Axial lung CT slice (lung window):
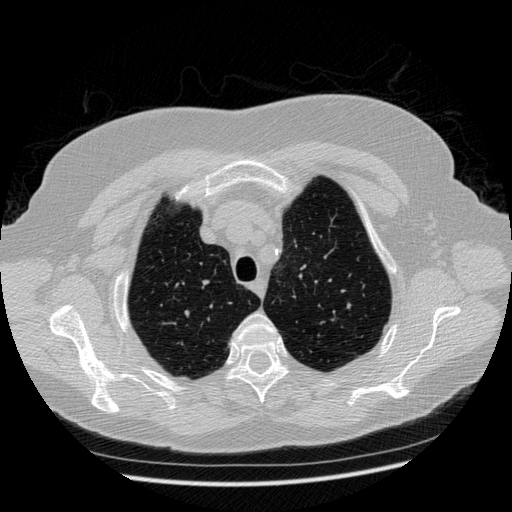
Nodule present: no